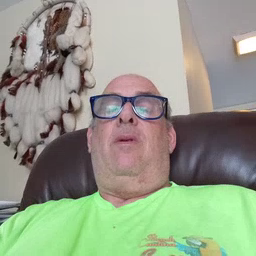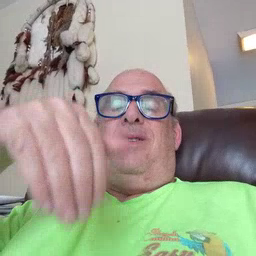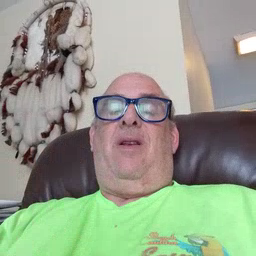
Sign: night